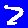
Digit: 7